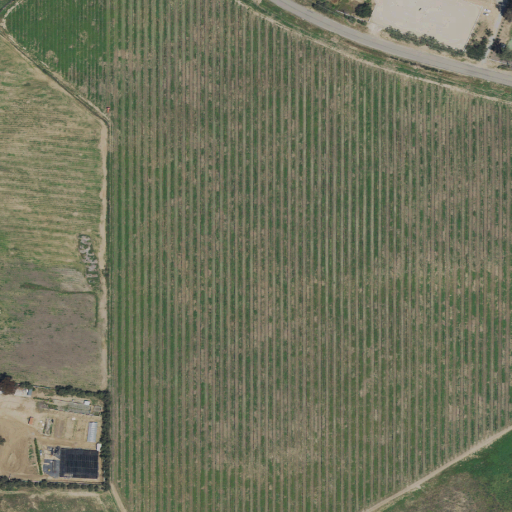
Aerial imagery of mountain in California named Buck Mesa containing cultivated crops, grassland, open development, and low intensity development